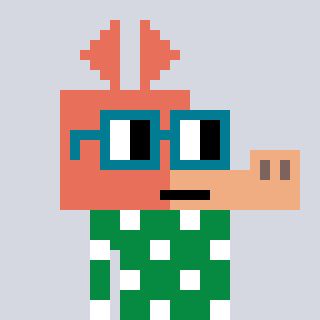
a pixel art character with square dark green glasses, a aardvark-shaped head and a green-colored body on a cool background